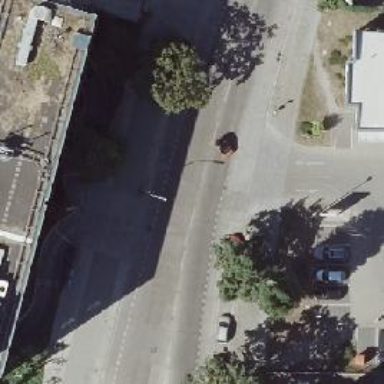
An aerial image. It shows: Tertiary road with asphalt surface. There is separate sidewalk and lanes for cyclists on both sides. The parking on the left side is parallel to the road.